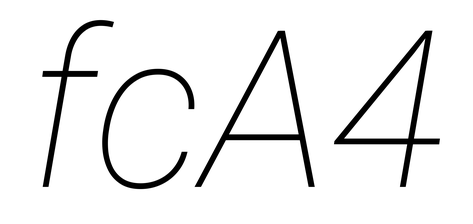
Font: Roboto-Italic_Thin_Italic